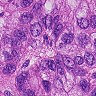
Metastatic tissue present: yes